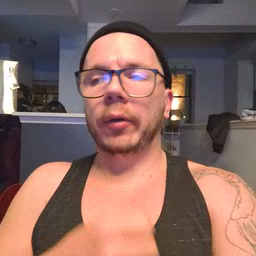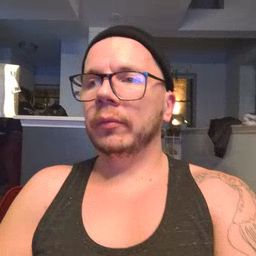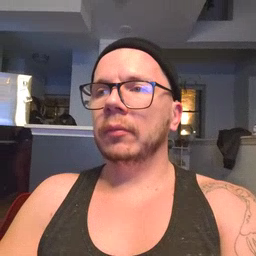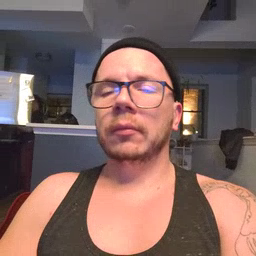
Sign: refrigerator